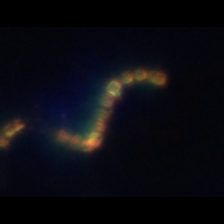
Taxon: Chaetoceros
Group: Diatoms